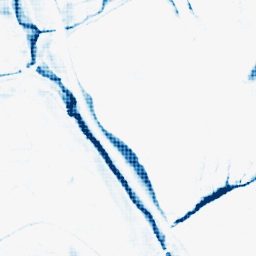
Category: morphological
Decomposition family: morphological_rect
Decomposition parameters: operation: closing
width: 20
height: 5
Upsampling method: sinc_hamming
Upsampling parameters: scale: 4
kernel_size: 4
Upsampling scale: 4